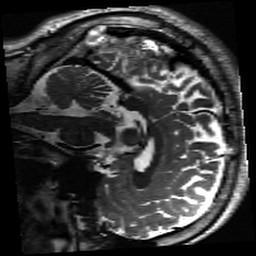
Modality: inplaneT2
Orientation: sagittal